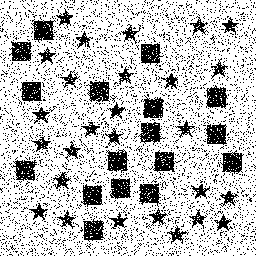
Squares: 17
Triangles: 0
Stars: 27
Total shapes: 44